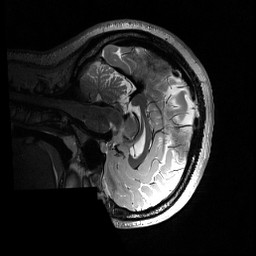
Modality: T2w
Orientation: sagittal
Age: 18
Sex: male
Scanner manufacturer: siemens
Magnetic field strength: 3 T
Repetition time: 3.2 s
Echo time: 0.566 s